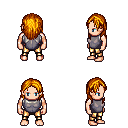
a pixel art fantasy rpg character, male body template, human, light skin, steel chest armor, gold greaves, dark blonde long hairstyle, four views (front, back, left, right), 2x2 character sprite sheet, small pixel art, hard edges, no anti-aliasing